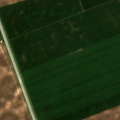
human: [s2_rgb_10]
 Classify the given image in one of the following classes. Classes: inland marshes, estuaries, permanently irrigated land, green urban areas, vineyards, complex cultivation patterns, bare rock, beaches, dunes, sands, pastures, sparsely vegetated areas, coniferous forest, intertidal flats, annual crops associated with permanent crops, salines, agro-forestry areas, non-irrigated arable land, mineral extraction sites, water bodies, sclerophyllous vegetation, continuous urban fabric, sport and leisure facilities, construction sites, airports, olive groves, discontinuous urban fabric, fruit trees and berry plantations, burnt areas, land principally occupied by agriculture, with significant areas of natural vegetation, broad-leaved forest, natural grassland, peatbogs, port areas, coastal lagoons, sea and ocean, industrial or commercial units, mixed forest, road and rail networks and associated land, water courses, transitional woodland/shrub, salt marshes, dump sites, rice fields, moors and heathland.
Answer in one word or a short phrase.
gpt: non-irrigated arable land